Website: macys
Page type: gifting
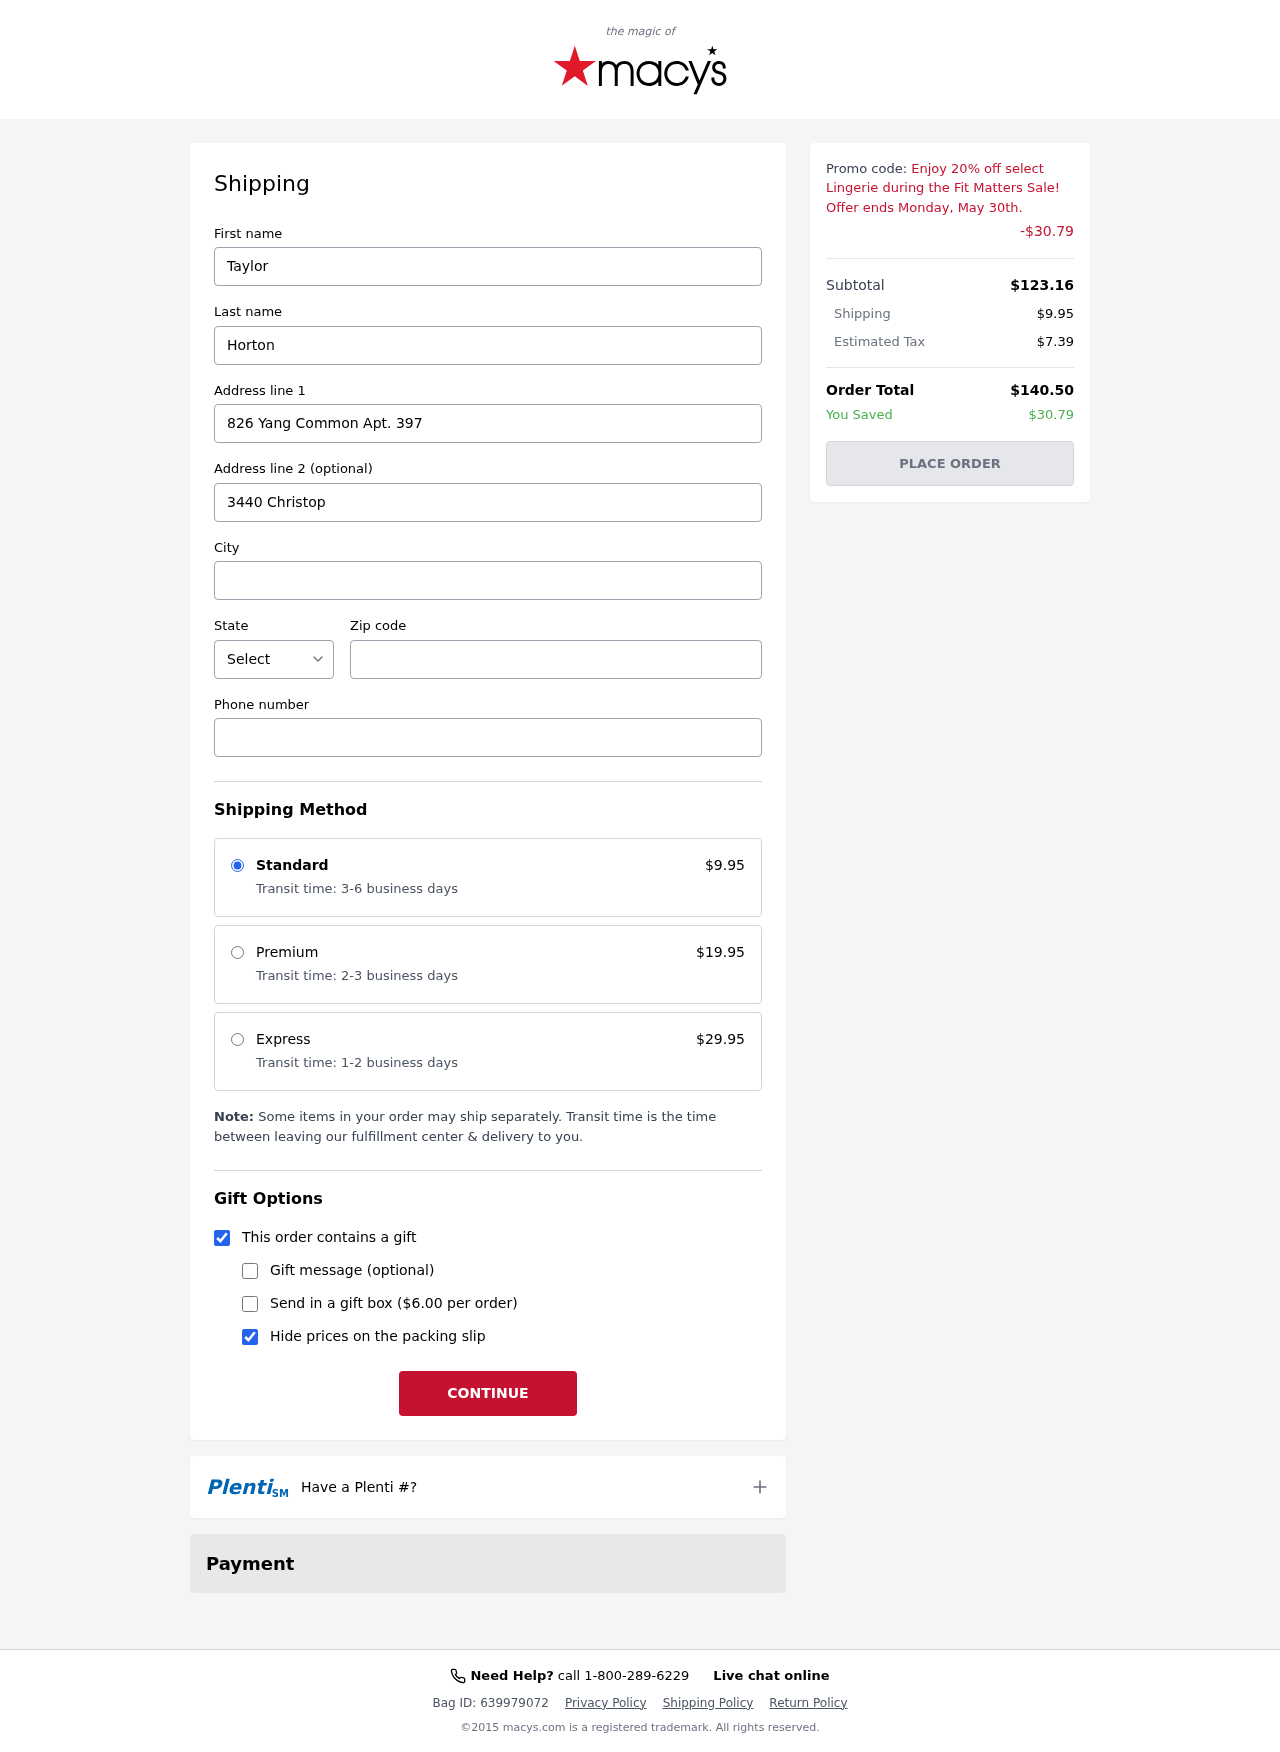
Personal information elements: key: PII_CITY
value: New Christopherside
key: PII_FIRSTNAME
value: Taylor
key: PII_LASTNAME
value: Horton
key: PII_PHONE
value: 3534595874
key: PII_POSTCODE
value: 21057
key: PII_STATE_ABBR
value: AS
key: PII_STREET
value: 826 Yang Common Apt. 397
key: PII_STREET2
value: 3440 Christopher Common
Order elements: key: ORDER_SHIPPING_COST
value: $9.95
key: ORDER_DISCOUNT
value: -$30.79
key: ORDER_SUBTOTAL
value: $123.16
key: ORDER_TAX
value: $7.39
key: ORDER_TOTAL
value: $140.50
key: ORDER_SAVINGS
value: $30.79